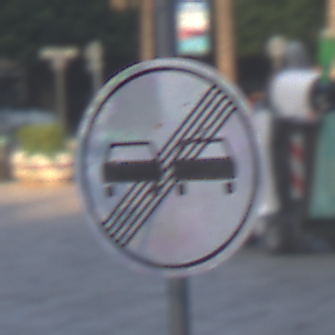
Verkehrszeichen: EndeUeberholverbot
Umgebung: Outdoor, Urban
Tageszeit: SunriseSunset
Wetter: PartlyCloudy
Licht: Natural
Jahreszeit: NotSpecified
Kontrast: LowContrast